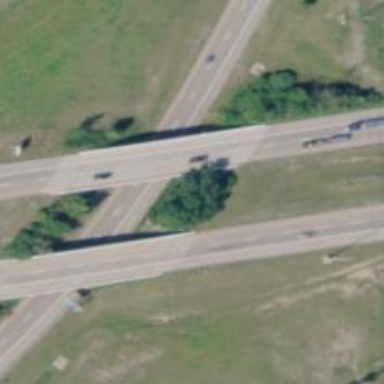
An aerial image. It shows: Motorway bridge.